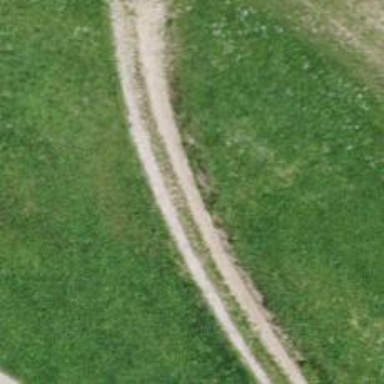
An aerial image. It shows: Unpaved track with grade4 tracktype.